Question: I was replicating the code which is fine-tuned for Domain Adaptation. This is the main link to the post for more details:
(<URL>
The code is as such:
'''
!pip install -q transformers
!pip install -q datasets
import multiprocessing
import pandas as pd
import numpy as np
import torch
import matplotlib.pyplot as plt
import transformers
from datasets import Dataset
from sklearn.model_selection import train_test_split
from transformers import AutoModelForMaskedLM
from transformers import AutoTokenizer, AutoConfig
from transformers import BertForMaskedLM, DistilBertForMaskedLM
from transformers import BertTokenizer, DistilBertTokenizer
from transformers import RobertaTokenizer, RobertaForMaskedLM
from transformers import Trainer, TrainingArguments
from transformers import DataCollatorForLanguageModeling
from tokenizers import BertWordPieceTokenizer
# HYPERPARAMS
SEED_SPLIT = 0
SEED_TRAIN = 0
MAX_SEQ_LEN = 128
TRAIN_BATCH_SIZE = 16
EVAL_BATCH_SIZE = 16
LEARNING_RATE = 2e-5
LR_WARMUP_STEPS = 100
WEIGHT_DECAY = 0.01
# load data
dtf_mlm = pd.read_csv('data/jigsaw_train.csv', nrows=1000)
dtf_mlm = dtf_mlm[dtf_mlm["target"] < 0.5]
dtf_mlm = dtf_mlm.rename(columns={"comment_text": "text"})
# Train/Valid Split
df_train, df_valid = train_test_split(
dtf_mlm, test_size=0.15, random_state=SEED_SPLIT
)
len(df_train), len(df_valid)
# Convert to Dataset object
train_dataset = Dataset.from_pandas(df_train[['text']].dropna())
valid_dataset = Dataset.from_pandas(df_valid[['text']].dropna())
#Model Selection Part
MODEL = 'bert'
bert_type = 'bert-base-cased'
TokenizerClass = BertTokenizer
ModelClass = BertForMaskedLM
#Tokenization Part
tokenizer = TokenizerClass.from_pretrained(
bert_type, use_fast=True, do_lower_case=False, max_len=MAX_SEQ_LEN
)
model = ModelClass.from_pretrained(bert_type)
def tokenize_function(row):
return tokenizer(
row['text'],
padding='max_length',
truncation=True,
max_length=MAX_SEQ_LEN,
return_special_tokens_mask=True)
column_names = train_dataset.column_names
train_dataset = train_dataset.map(
tokenize_function,
batched=True,
num_proc=multiprocessing.cpu_count(),
remove_columns=column_names,
)
valid_dataset = valid_dataset.map(
tokenize_function,
batched=True,
num_proc=multiprocessing.cpu_count(),
remove_columns=column_names,
)
#Training and Model Saving Part
data_collator = DataCollatorForLanguageModeling(
tokenizer=tokenizer, mlm=True, mlm_probability=0.15
)
steps_per_epoch = int(len(train_dataset) / TRAIN_BATCH_SIZE)
training_args = TrainingArguments(
output_dir='./bert-news',
logging_dir='./LMlogs',
num_train_epochs=2,
do_train=True,
do_eval=True,
per_device_train_batch_size=TRAIN_BATCH_SIZE,
per_device_eval_batch_size=EVAL_BATCH_SIZE,
warmup_steps=LR_WARMUP_STEPS,
save_steps=steps_per_epoch,
save_total_limit=3,
weight_decay=WEIGHT_DECAY,
learning_rate=LEARNING_RATE,
evaluation_strategy='epoch',
save_strategy='epoch',
load_best_model_at_end=True,
metric_for_best_model='loss',
greater_is_better=False,
seed=SEED_TRAIN
)
trainer = Trainer(
model=model,
args=training_args,
data_collator=data_collator,
train_dataset=train_dataset,
eval_dataset=valid_dataset,
tokenizer=tokenizer,
)
trainer.train()
trainer.save_model("SavedModel/TestModel") #save your custom model
'''
And this is the GPU that I am using:

I want to use the GPU for training the model on about 1.5 million comments.
I tried doing this:
'''
device = torch.device("cuda" if torch.cuda.is_available() else "cpu")
#Setting the tokenizer and the model
tokenizer = TokenizerClass.from_pretrained(
bert_type, use_fast=True, do_lower_case=False, max_len=MAX_SEQ_LEN
)
model = ModelClass.from_pretrained(bert_type).to(device)
'''
But I am unsure how to send the inputs and tokens to the GPU.
Feel free to give your advice, and , shout out to . Thanks!
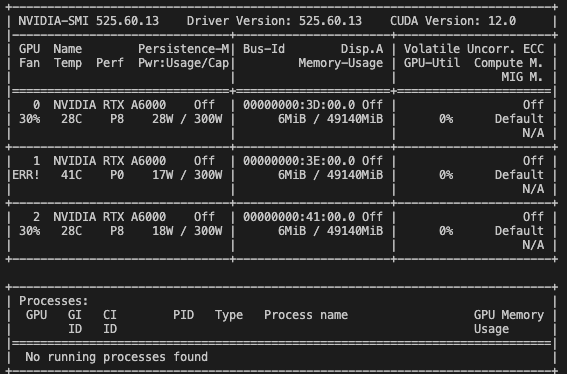
Answer: After you load the dataset you should add:
'''
device = 'cuda' if torch.cuda.is_available() else 'cpu'
train_dataset = train_dataset.to(device)
'''